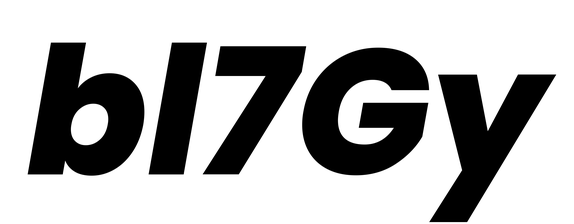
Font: Poppins-ExtraBoldItalic